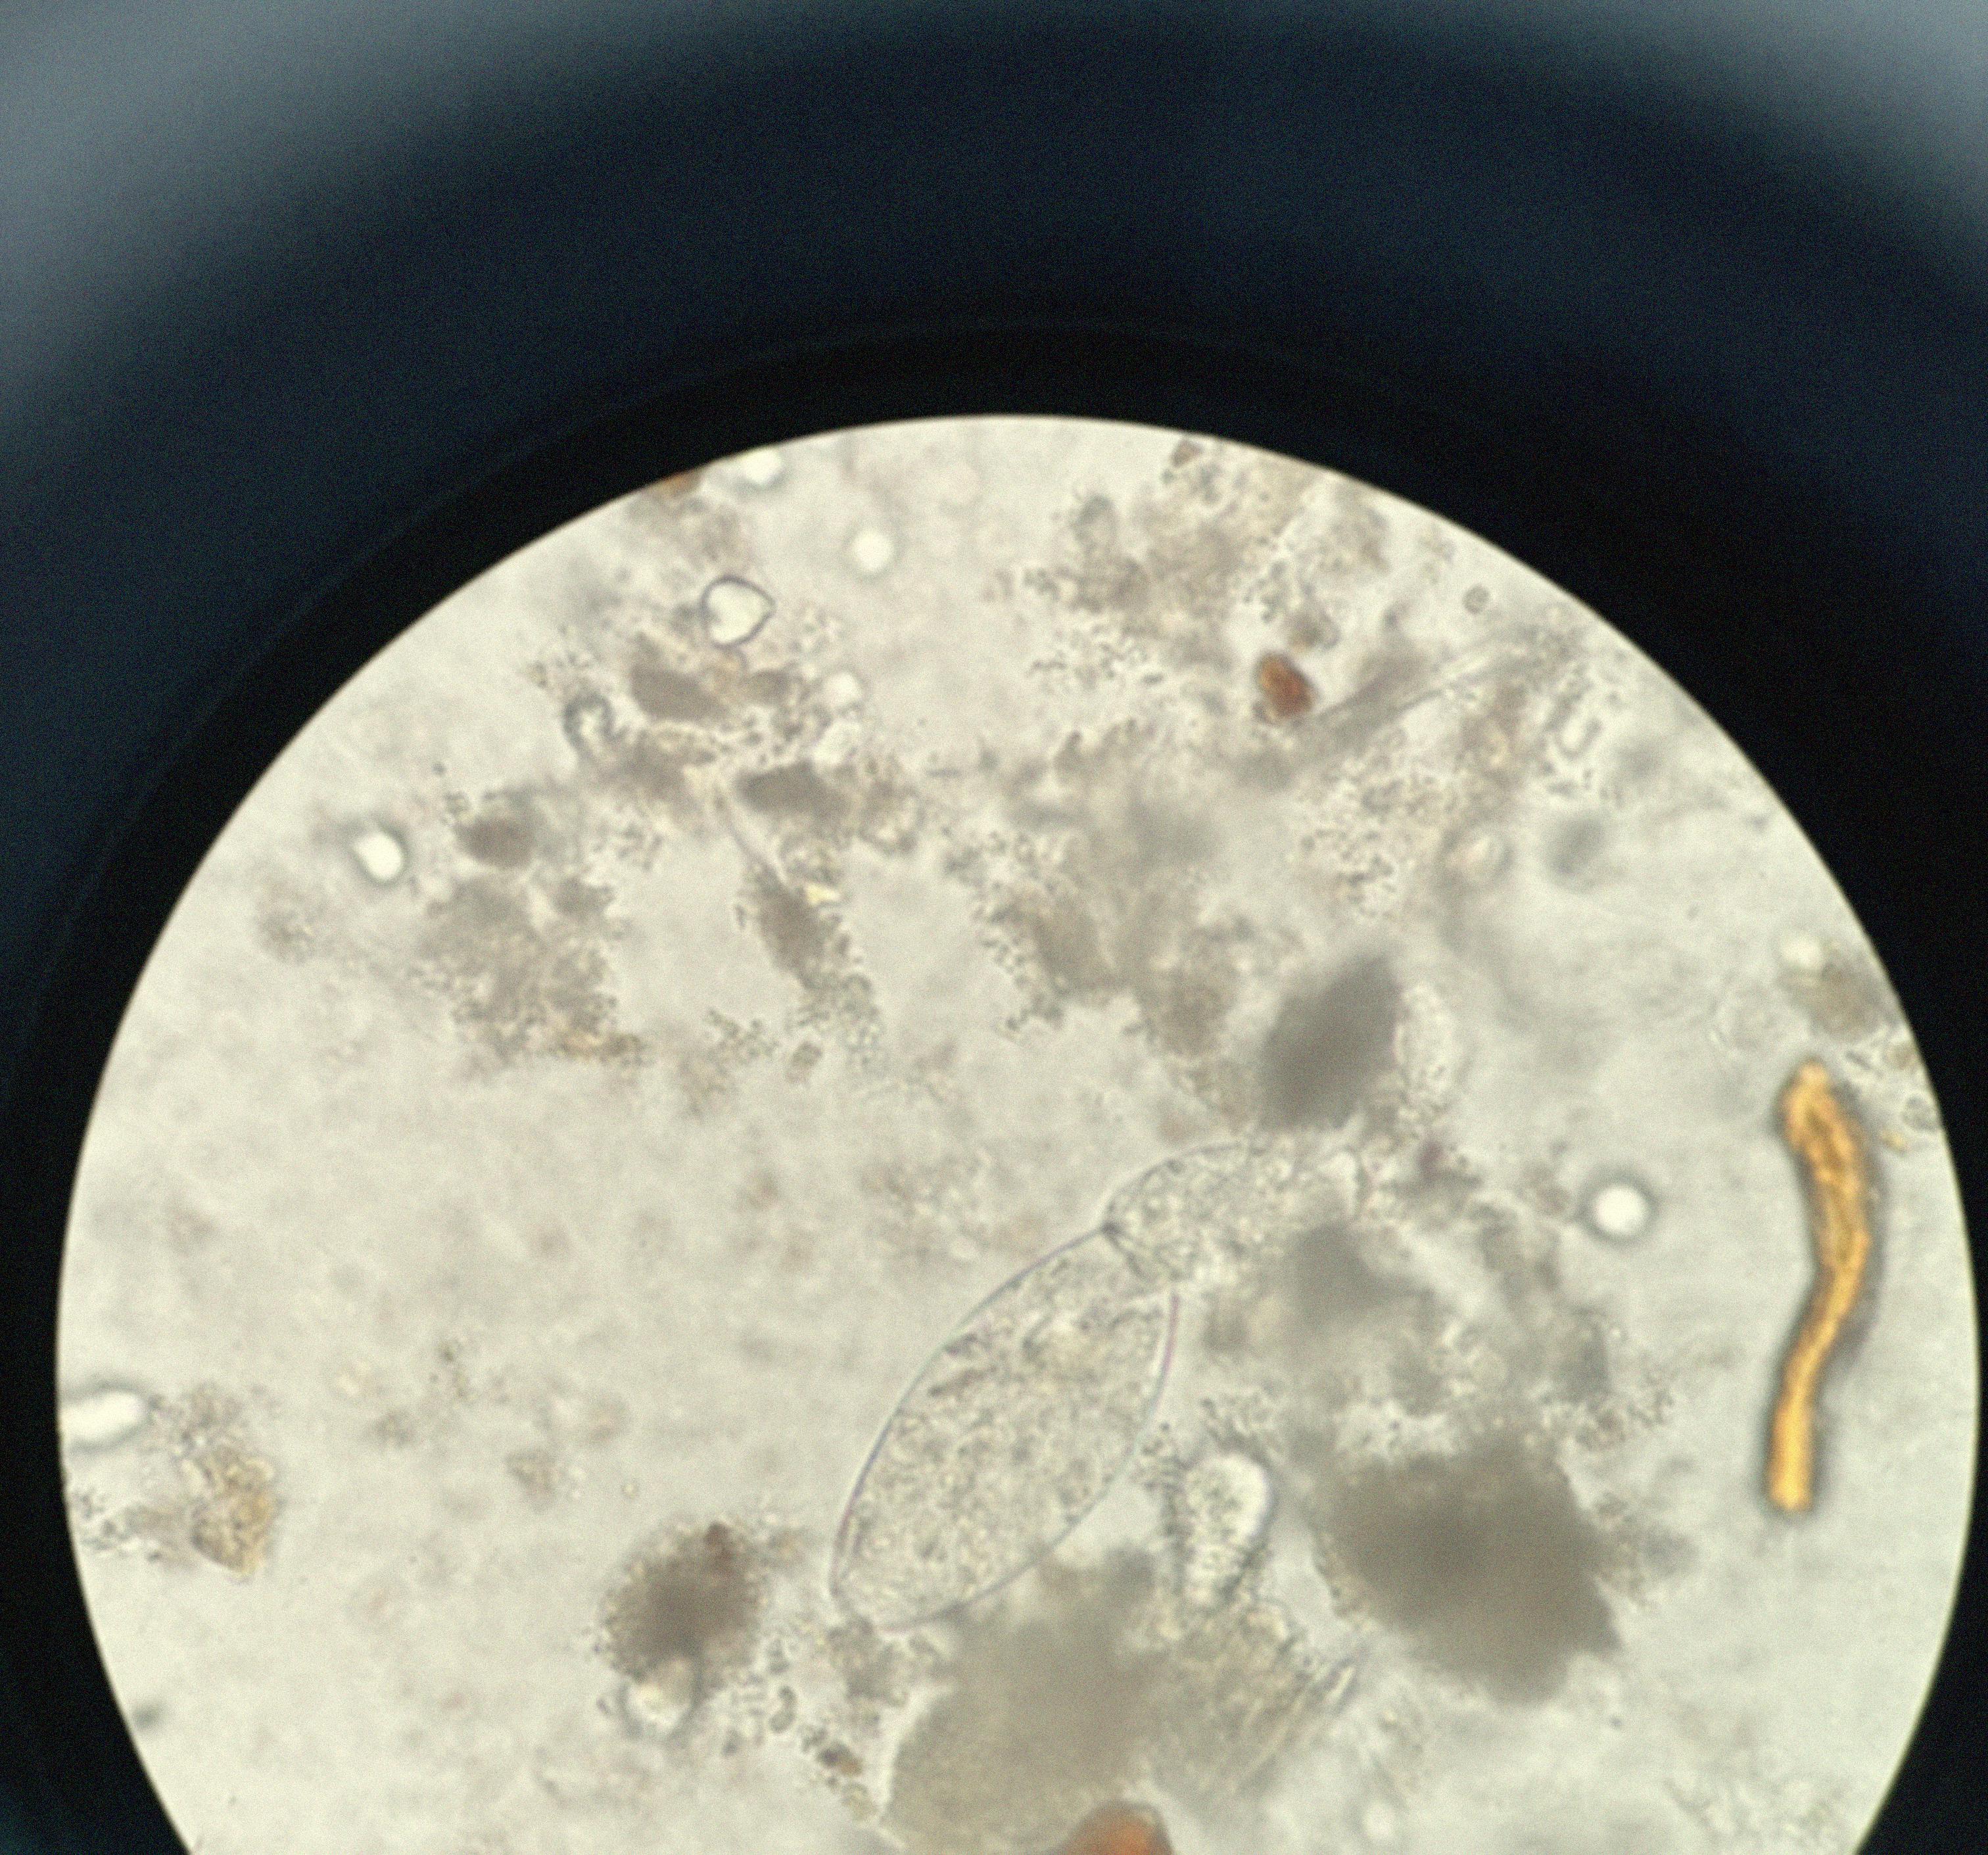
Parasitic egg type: Fasciolopsis buski